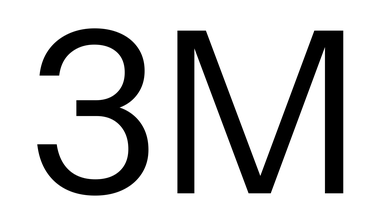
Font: InstrumentSans_Regular